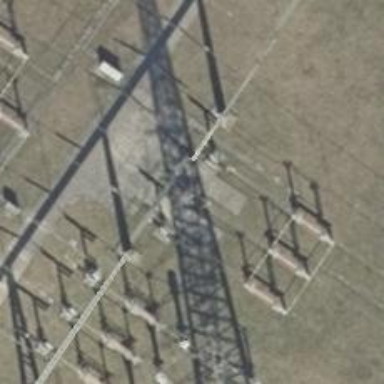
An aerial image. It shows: Outdoor switch with three cables connected.